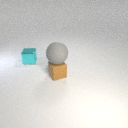
small brown rubber cube below large gray rubber sphere